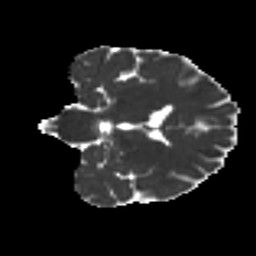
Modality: MD
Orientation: coronal
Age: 35
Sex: male
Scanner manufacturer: ge
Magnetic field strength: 3 T
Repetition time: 7.8 s
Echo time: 0.0613 s